Platform: macOS
Application: Arc Browser
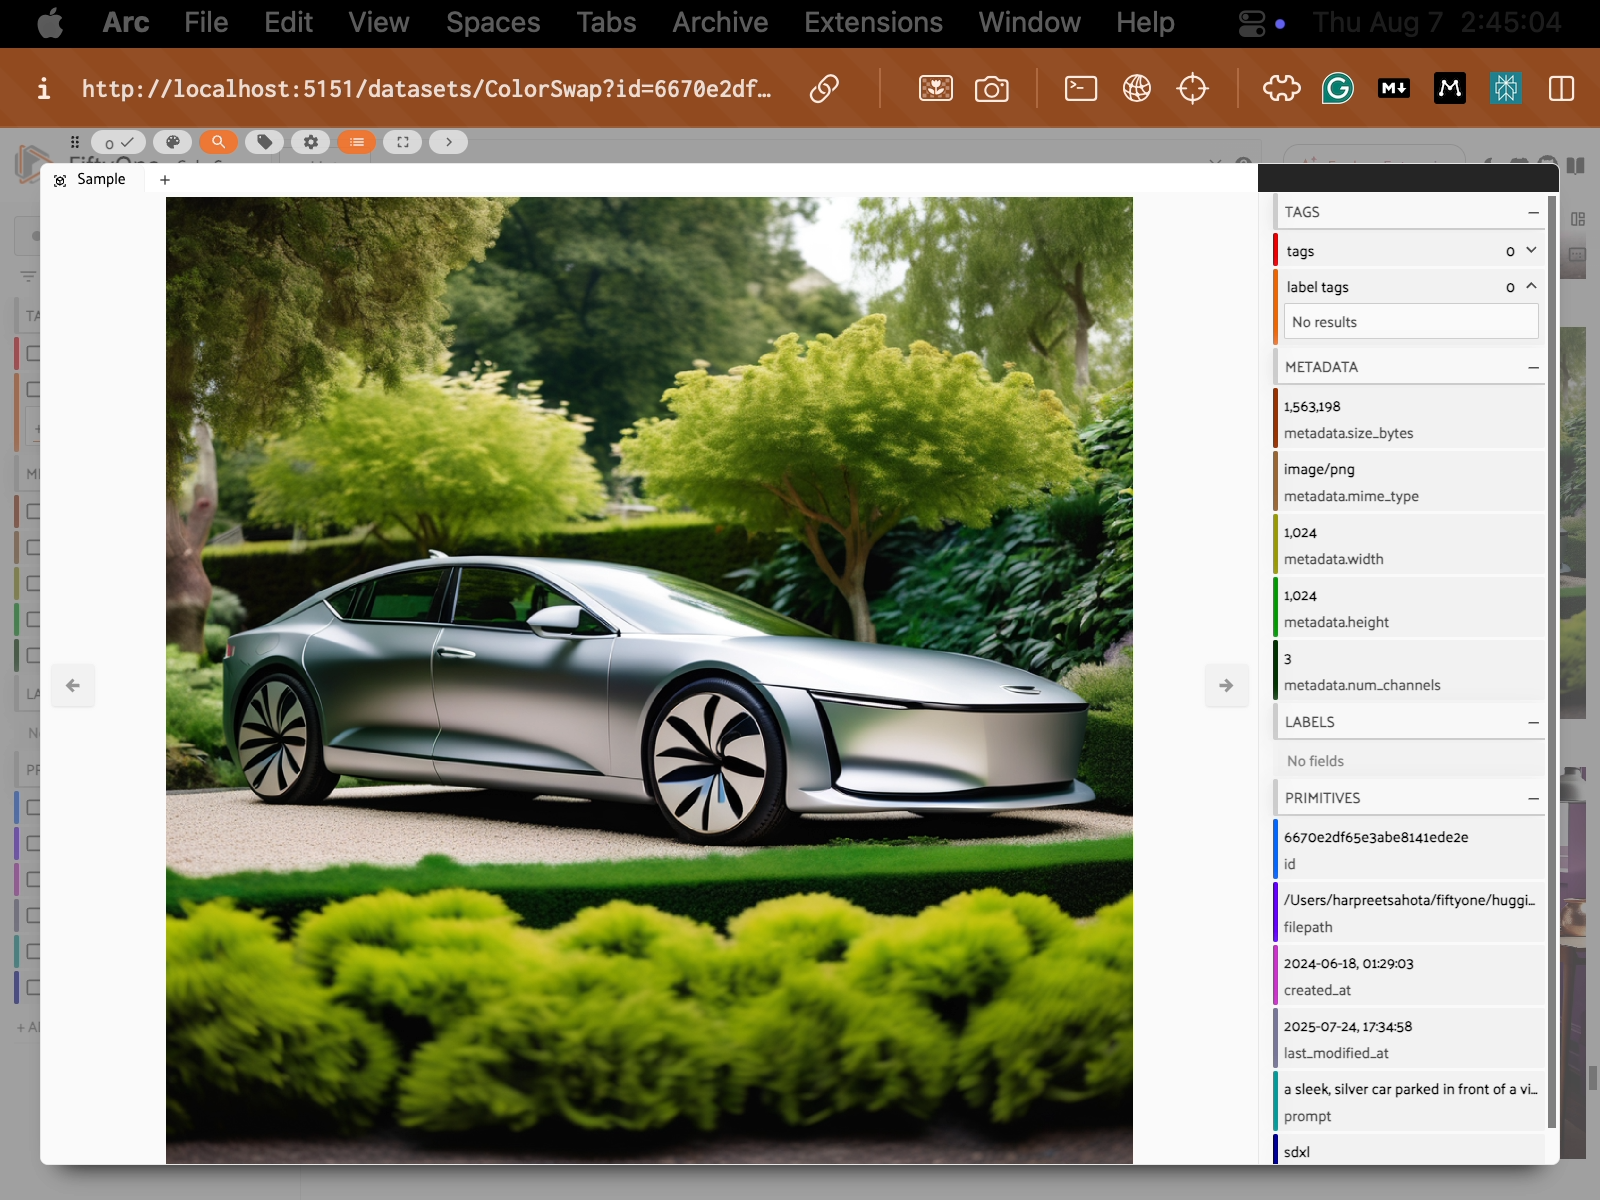
task_description: Navigate to the previous sample
action_type: click
element_info: Icon
steps_since_start: 1